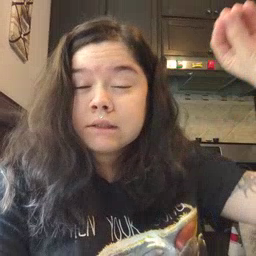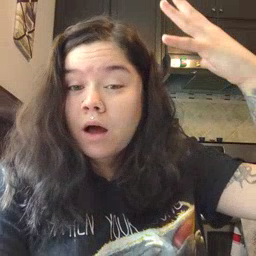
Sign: sun